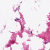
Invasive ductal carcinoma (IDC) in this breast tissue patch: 0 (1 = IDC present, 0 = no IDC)